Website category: university
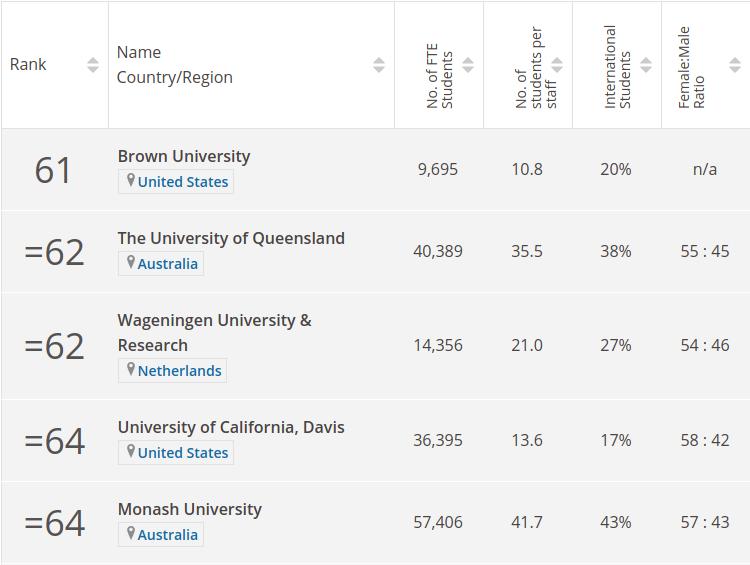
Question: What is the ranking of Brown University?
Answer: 61

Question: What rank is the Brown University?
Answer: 61

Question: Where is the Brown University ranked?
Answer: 61

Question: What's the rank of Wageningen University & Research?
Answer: =62

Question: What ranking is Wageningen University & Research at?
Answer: =62

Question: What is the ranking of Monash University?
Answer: =64

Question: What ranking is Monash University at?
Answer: =64

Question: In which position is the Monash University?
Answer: =64

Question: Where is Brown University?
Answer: United States

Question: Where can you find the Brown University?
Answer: United States

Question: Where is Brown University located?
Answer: United States

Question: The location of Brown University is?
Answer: United States

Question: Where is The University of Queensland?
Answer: Australia

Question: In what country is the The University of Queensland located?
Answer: Australia

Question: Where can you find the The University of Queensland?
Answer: Australia

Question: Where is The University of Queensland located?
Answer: Australia

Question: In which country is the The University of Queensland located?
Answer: Australia

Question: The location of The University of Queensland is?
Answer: Australia

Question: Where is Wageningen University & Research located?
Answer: Netherlands

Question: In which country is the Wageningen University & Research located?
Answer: Netherlands

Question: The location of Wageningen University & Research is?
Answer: Netherlands

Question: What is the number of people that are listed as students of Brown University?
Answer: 9,695

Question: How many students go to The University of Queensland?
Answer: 40,389

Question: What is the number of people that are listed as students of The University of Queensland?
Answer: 40,389

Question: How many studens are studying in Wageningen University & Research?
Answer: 14,356

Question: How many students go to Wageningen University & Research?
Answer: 14,356

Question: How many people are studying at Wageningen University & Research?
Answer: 14,356

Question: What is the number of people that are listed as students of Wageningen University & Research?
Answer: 14,356

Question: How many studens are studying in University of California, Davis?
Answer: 36,395

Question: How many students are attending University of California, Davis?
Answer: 36,395

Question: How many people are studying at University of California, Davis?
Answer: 36,395

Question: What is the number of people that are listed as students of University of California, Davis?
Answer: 36,395

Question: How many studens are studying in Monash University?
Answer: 57,406

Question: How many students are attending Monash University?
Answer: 57,406

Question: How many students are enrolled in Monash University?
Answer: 57,406

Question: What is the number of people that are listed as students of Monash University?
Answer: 57,406

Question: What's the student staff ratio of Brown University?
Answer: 10.8

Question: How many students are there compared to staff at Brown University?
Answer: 10.8

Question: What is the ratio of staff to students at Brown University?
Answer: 10.8

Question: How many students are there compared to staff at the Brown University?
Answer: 10.8

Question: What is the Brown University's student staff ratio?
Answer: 10.8

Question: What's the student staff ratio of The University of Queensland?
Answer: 35.5

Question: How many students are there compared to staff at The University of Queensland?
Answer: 35.5

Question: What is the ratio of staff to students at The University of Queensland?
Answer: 35.5

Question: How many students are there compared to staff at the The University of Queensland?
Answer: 35.5

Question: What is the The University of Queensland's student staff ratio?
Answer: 35.5

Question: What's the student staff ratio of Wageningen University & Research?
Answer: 21.0

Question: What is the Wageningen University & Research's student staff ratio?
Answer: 21.0

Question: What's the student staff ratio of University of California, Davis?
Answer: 13.6

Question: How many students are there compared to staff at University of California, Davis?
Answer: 13.6

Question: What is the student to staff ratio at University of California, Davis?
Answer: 13.6

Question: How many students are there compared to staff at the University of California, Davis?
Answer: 13.6

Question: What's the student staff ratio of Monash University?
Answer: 41.7

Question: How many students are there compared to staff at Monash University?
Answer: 41.7

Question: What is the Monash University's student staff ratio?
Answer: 41.7

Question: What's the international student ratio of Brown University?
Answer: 20%

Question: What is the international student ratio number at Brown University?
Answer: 20%

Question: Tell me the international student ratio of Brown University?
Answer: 20%

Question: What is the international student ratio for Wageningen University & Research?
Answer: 27%

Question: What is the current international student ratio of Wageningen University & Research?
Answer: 27%

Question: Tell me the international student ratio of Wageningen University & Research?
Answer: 27%

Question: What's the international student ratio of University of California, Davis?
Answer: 17%

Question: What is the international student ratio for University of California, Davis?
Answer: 17%

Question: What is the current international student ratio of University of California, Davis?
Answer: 17%